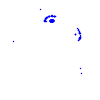
Particle: electron